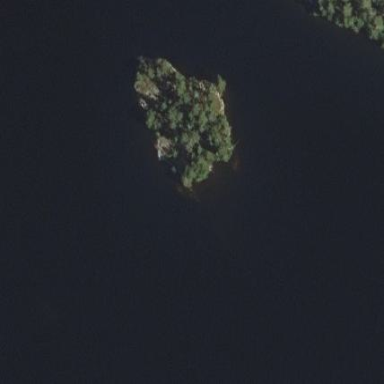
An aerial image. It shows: Islet made of bare rock.